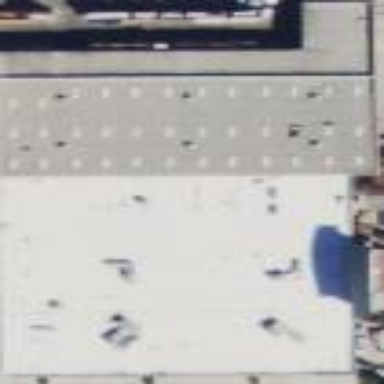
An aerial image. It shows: Commercial building.